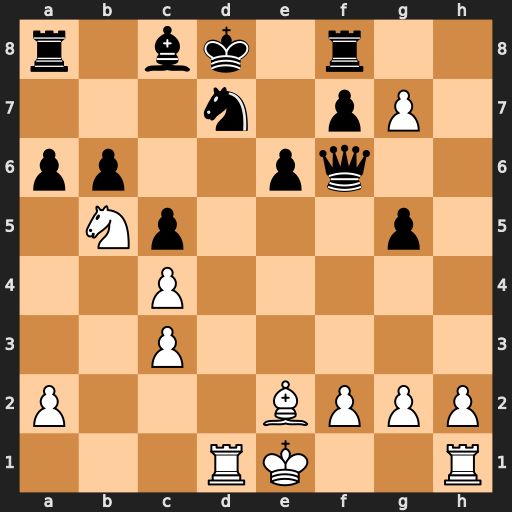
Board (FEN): r1bk1r2/3n1pP1/pp2pq2/1Np3p1/2P5/2P5/P3BPPP/3RK2R
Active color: w
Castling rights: K
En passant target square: -
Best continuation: gxf8=Q#